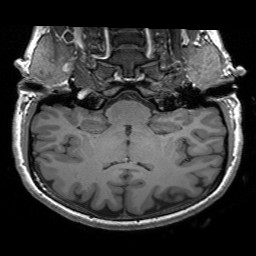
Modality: T1w
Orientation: sagittal
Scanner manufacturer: siemens
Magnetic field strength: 3 T